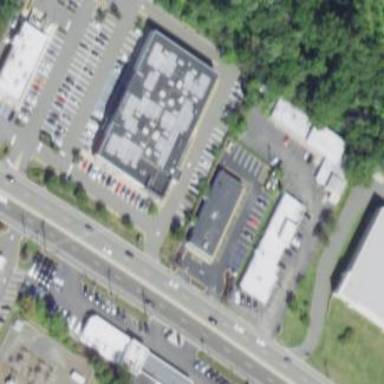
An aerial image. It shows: Outdoor retail shop.